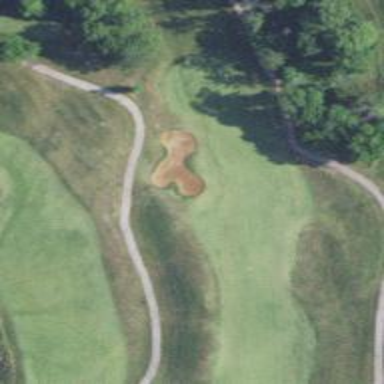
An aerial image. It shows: View of golf hole.